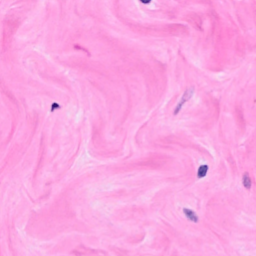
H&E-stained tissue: Breast